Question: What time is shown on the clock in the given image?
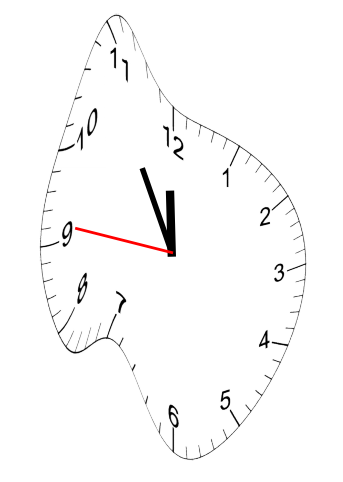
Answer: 11:54:46